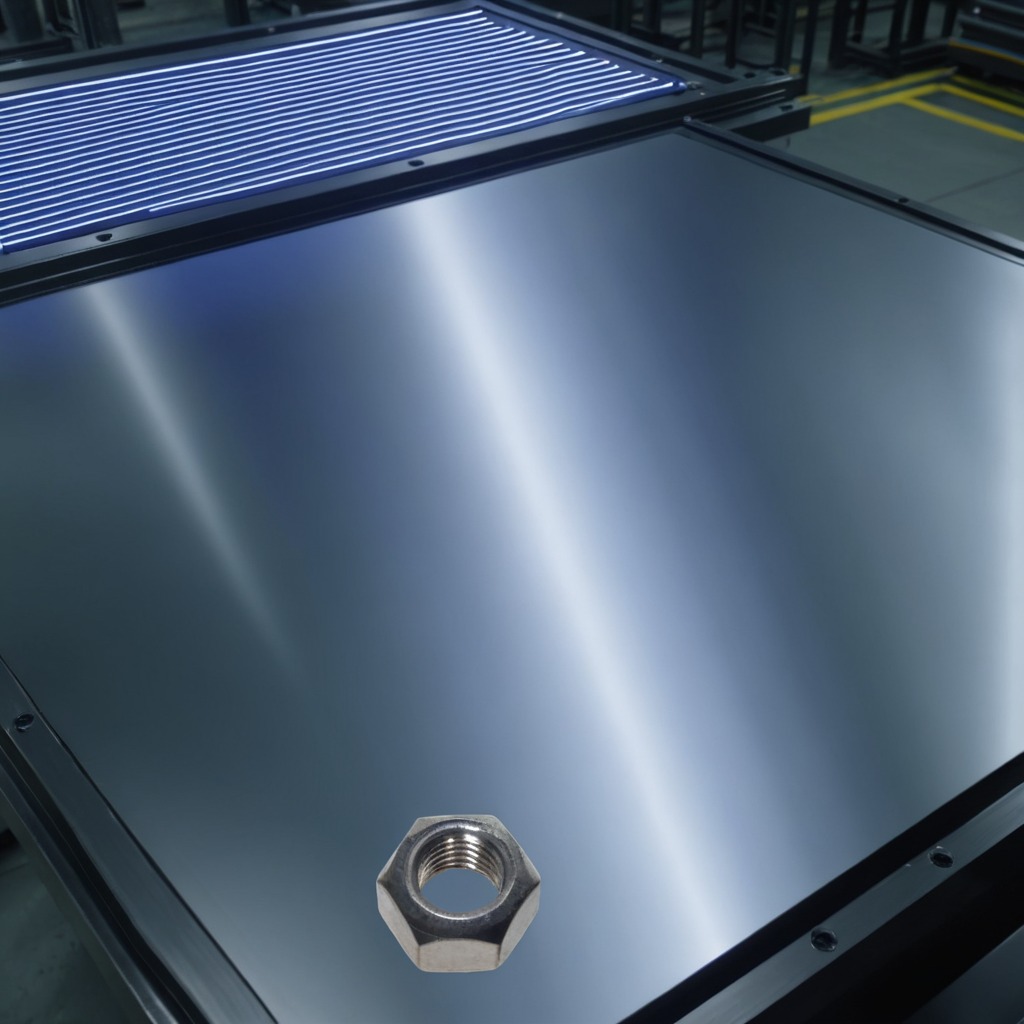
A metal nut lies on a metal table in a machine shop under fluorescent lights.